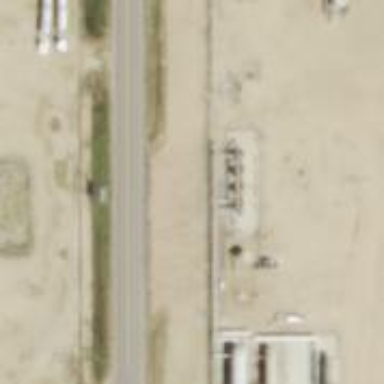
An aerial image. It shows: Storage tank with man-made structure.